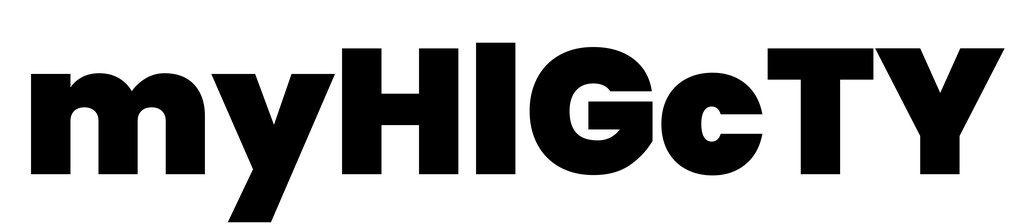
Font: Poppins-Black